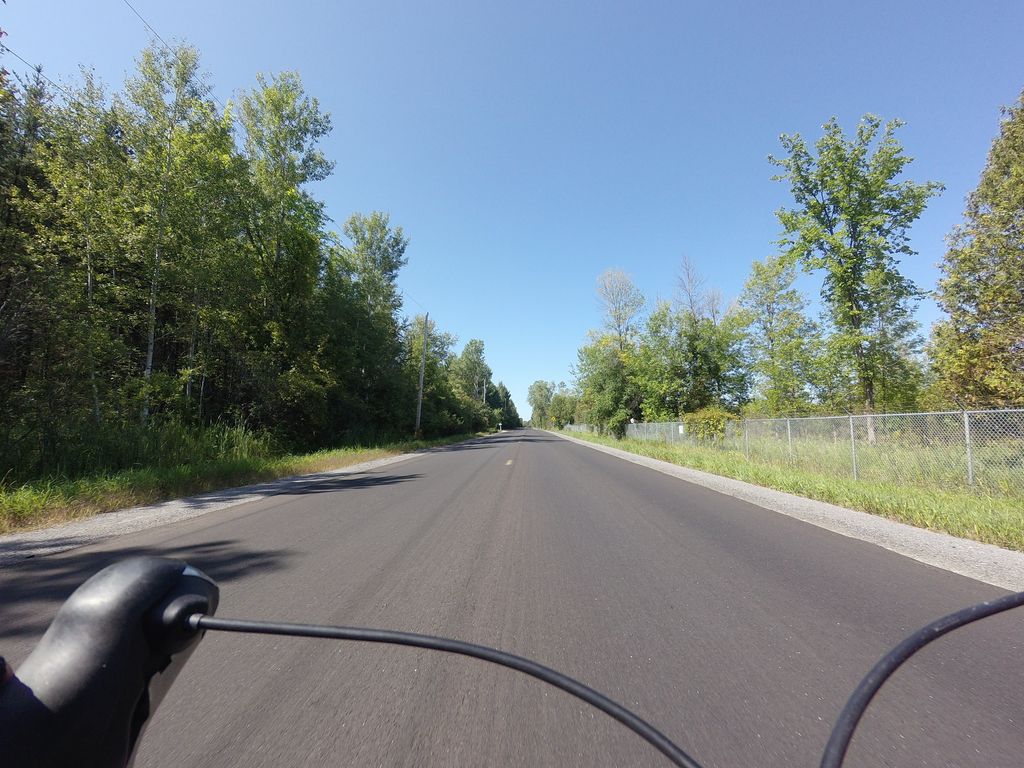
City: ottawa-gatineau